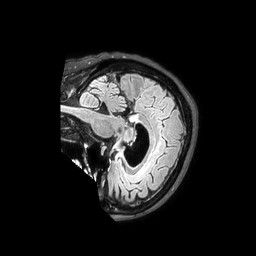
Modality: FLAIR
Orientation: sagittal
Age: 75
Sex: female
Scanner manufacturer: philips
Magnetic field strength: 3 T
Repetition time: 4.8 s
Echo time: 0.34 s